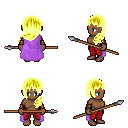
a pixel art fantasy rpg character, female body template, human, dark skin, lavender cape, red pants, gold left-swept hairstyle, cloth bracers, spear, four views (front, back, left, right), 2x2 character sprite sheet, small pixel art, hard edges, no anti-aliasing